Chest X-ray. View position: AP
Patient age: 47
Patient sex: M
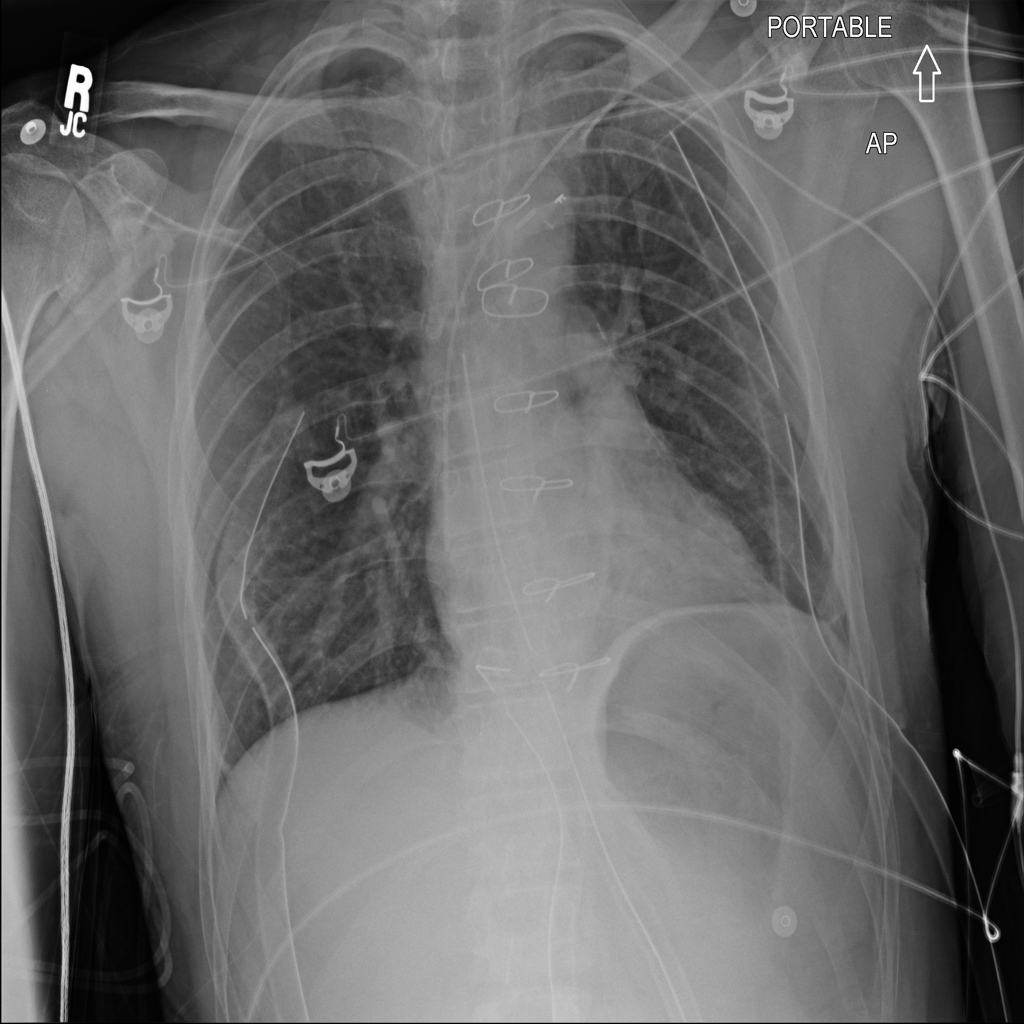
Finding: Pneumothorax